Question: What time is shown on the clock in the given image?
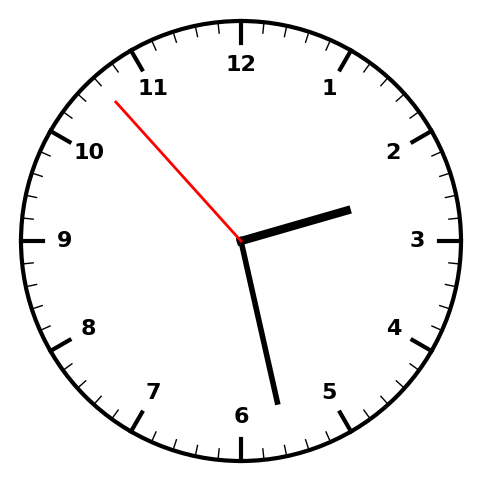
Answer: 02:27:53